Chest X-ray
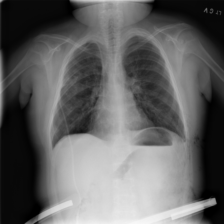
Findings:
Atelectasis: negative
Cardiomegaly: negative
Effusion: negative
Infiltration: negative
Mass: negative
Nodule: negative
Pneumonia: negative
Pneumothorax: positive
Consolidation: negative
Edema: negative
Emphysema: positive
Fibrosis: negative
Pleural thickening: negative
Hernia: negative